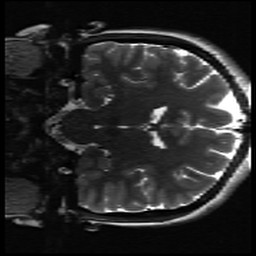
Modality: inplaneT2
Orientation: coronal